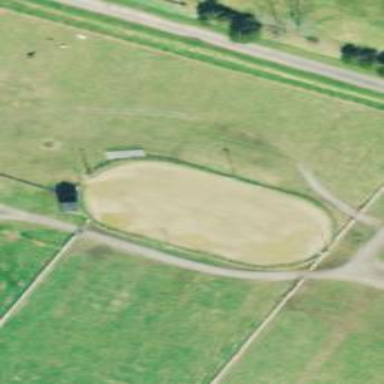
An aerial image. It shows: Leisure land designated for horse riding.